Question: I used the following code to set ticks of x-axis:
scale_x_discrete(breaks=c("0", "25", "50","75","100"), labels=c("-5000", "-2500", "TSS","+2500","+5000"))
However, the tick of left bottom corner on x-axis is missing ("-5000"). Thanks!

code is as follows:
'''
library(ggplot2)
setwd("E:\")
group<-rep("xxxx",200)
window_index<-rep(1,200)
methy<-rep(0.0001,200)
dev.new(width=5, height=5)
mydata <- c(2.69523,2.68113,2.701,2.71295,2.70934,2.7296,2.72514,2.68913,2.73231,2.71893,2.69485,2.68669,2.68183,2.66985,2.67812,2.7338,2.73466,2.8215,2.85903,2.90604,2.90006,2.89354,2.8911,2.97816,2.97491,2.87716,2.92016,2.86783,2.89455,2.83303,2.82433,2.79304,2.75092,2.76338,2.75429,2.70159,2.70007,2.73415,2.75342,2.81465,2.82124,2.80865,2.89053,2.90289,2.94132,2.97236,2.92759,2.92887,2.82978,2.91186,2.93556,2.92286,3.1038,3.11793,3.02738,3.09251,3.03509,2.83917,2.88059,2.89928,2.90047,2.91454,2.97956,2.87407,2.80076,2.83614,2.94722,2.86846,2.88684,2.8567,2.92221,3.01379,2.81978,2.8499,2.84203,2.83075,2.88386,2.8297,2.86195,2.79944,2.75654,2.79975,2.76778,2.80503,2.8923,2.84483,2.86865,2.93443,2.93266,2.91609,2.84964,2.80428,2.80971,2.8714,2.8648,2.95276,2.96739,2.92146,2.84643,2.8208)
for(ii in 1:100)
{
group[ii]<-"aaa"
window_index[ii]<-ii
methy[ii]<-mydata[ii]
}
mydata <- c(2.34237,2.34268,2.35625,2.36485,2.3783,2.37418,2.35682,2.36853,2.3608,2.3571,2.35735,2.35252,2.35252,2.33272,2.34562,2.32457,2.34611,2.34031,2.33919,2.34066,2.33347,2.32424,2.33652,2.32585,2.29247,2.27918,2.25712,2.26037,2.24051,2.22711,2.21825,2.18171,2.16823,2.14479,2.10432,2.09132,2.05602,2.03091,2.03254,1.97737,1.95969,1.91187,1.85156,1.80697,1.73918,1.66702,1.60589,1.5536,1.51319,1.50754,1.49283,1.4818,1.51782,1.55003,1.6109,1.69999,1.78381,1.85273,1.94049,1.97149,1.99167,2.01945,2.05049,2.0917,2.12086,2.15047,2.17492,2.18193,2.18286,2.21,2.23119,2.24763,2.23394,2.24945,2.28581,2.29289,2.3308,2.32653,2.33957,2.33636,2.33611,2.34112,2.33125,2.34421,2.34622,2.36038,2.42041,2.44383,2.43497,2.40866,2.3726,2.34923,2.33929,2.33217,2.31134,2.32536,2.32067,2.31716,2.31672,2.28108)
for(ii in 1:100)
{
group[ii+100]<-"bbb"
window_index[ii+100]<-ii
methy[ii+100]<-mydata[ii]
}
mydata<-data.frame(group=group,window_index=window_index,methy=methy)
ggplot(mydata, aes(x = window_index, y =methy , colour = group)) + geom_line() +
ggtitle("ATs") + xlab("")+ ylab("level")+
scale_x_discrete(breaks=c("0", "25", "50","75","100"), labels=c("-5000", "-2500", "TSS","+2500","+5000"))+
theme( legend.position="bottom")+ theme(legend.title=element_blank())
'''
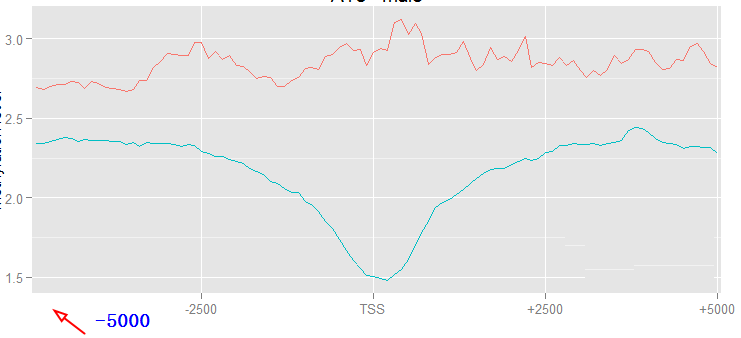
Answer: it seems to me the x scale is continuous. THe following fixes the left break,
'''
scale_x_continuous(breaks=c(0, 25, 50, 75, 100),
labels=c("-5000", "-2500", "TSS","+2500","+5000"),
expand=c(0,0), lim=c(0,100))
'''